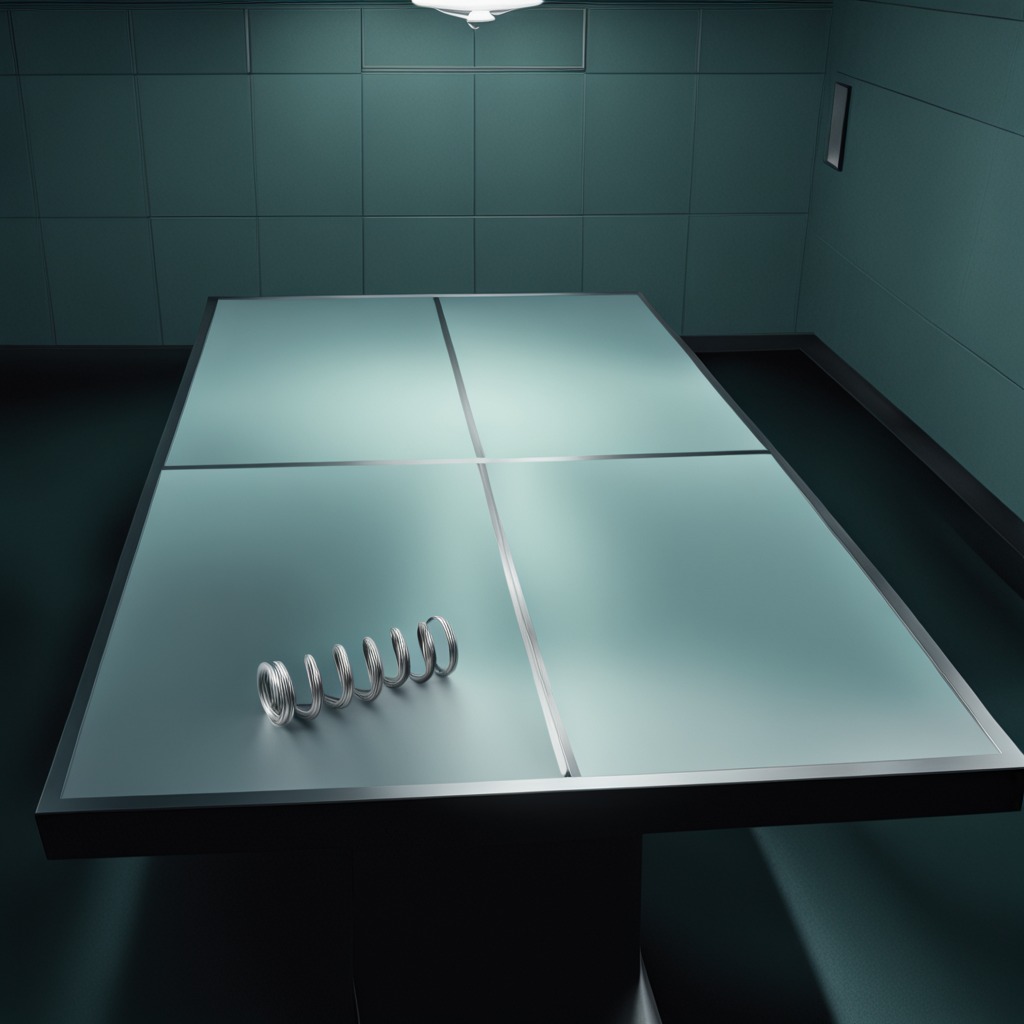
A coiled metal spring is lying on a clean empty table in a railway signal maintenance room lit by harsh overhead fluorescents.